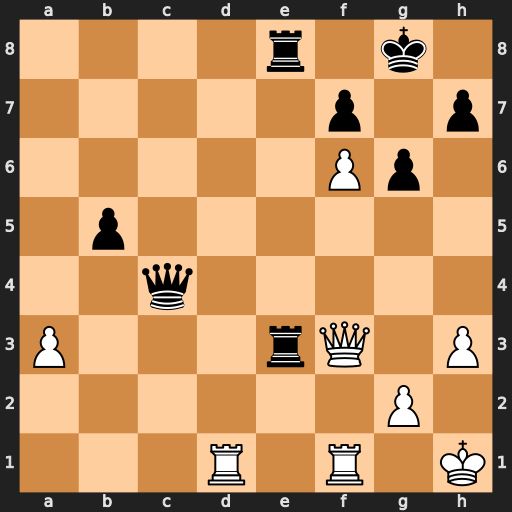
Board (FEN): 4r1k1/5p1p/5Pp1/1p6/2q5/P3rQ1P/6P1/3R1R1K
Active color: w
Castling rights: -
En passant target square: -
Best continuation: Qxe3 Qxf1+ Kh2 Qxf6 Qxe8+